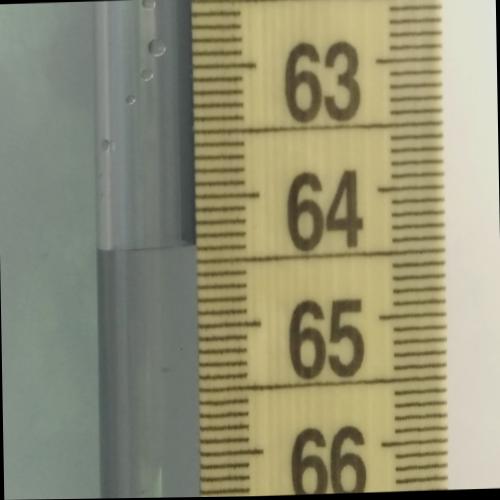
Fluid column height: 64.4 cm